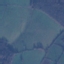
Land use / land cover: Pasture